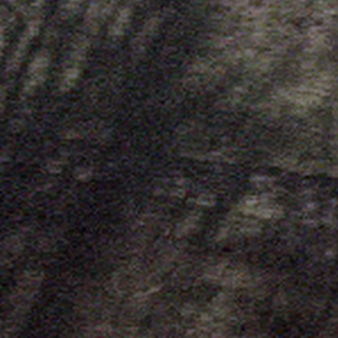
Label: other